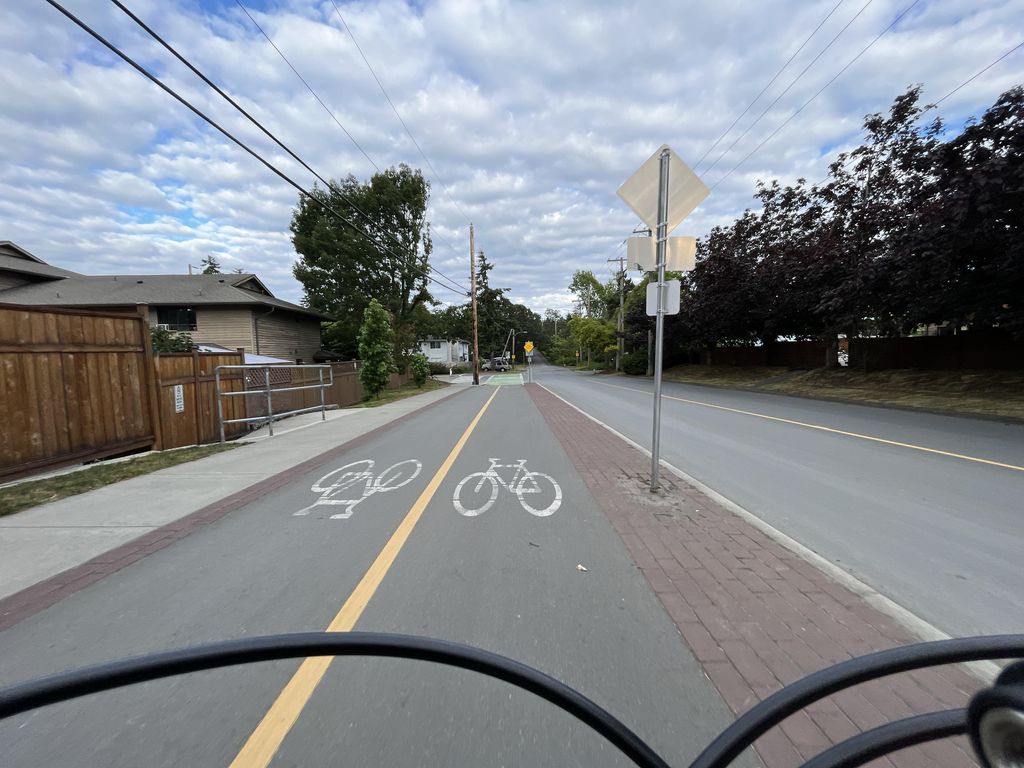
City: victoria